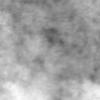
Label: no_change